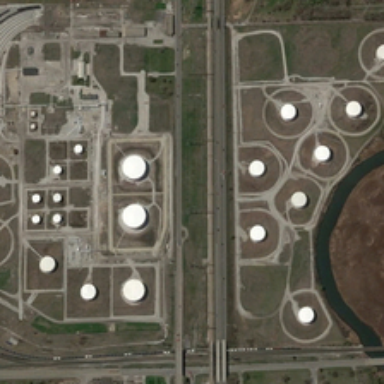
Some storage tanks are near a road .